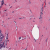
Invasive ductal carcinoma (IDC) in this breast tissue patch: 1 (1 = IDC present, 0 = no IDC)